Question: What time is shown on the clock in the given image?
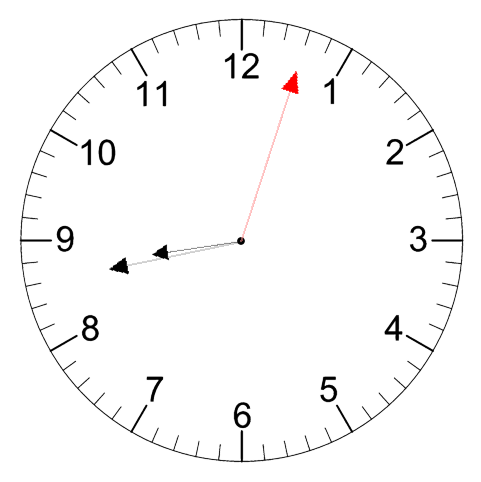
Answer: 08:43:03